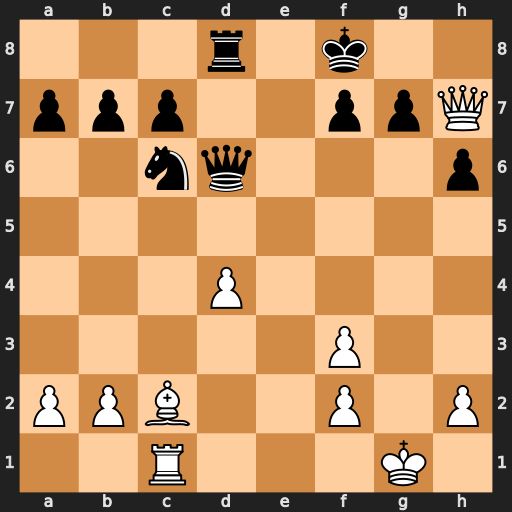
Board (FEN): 3r1k2/ppp2ppQ/2nq3p/8/3P4/5P2/PPB2P1P/2R3K1
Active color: w
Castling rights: -
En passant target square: -
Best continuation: Re1 Ne7 Qh8+ Ng8 Bh7